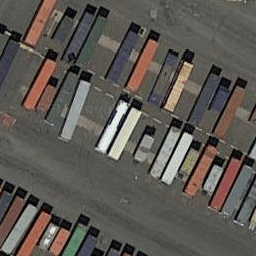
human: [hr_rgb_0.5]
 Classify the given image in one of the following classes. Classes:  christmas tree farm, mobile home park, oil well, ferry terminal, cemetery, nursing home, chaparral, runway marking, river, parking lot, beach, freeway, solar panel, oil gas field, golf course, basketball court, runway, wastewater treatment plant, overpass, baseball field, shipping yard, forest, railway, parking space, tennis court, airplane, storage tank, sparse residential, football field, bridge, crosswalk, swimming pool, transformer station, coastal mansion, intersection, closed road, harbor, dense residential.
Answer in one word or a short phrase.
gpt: shipping yard